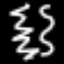
Label: squiggle